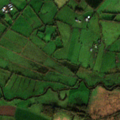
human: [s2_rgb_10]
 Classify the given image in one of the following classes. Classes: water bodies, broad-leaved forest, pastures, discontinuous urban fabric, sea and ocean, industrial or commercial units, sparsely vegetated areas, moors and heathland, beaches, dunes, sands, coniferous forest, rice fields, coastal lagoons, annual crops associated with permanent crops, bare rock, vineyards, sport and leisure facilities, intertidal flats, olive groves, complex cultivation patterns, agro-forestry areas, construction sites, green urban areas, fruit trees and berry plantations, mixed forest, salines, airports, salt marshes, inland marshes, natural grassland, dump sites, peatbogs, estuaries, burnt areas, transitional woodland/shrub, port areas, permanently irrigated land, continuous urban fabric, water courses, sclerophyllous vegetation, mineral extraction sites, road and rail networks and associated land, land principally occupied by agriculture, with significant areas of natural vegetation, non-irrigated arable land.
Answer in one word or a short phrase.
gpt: non-irrigated arable land, pastures